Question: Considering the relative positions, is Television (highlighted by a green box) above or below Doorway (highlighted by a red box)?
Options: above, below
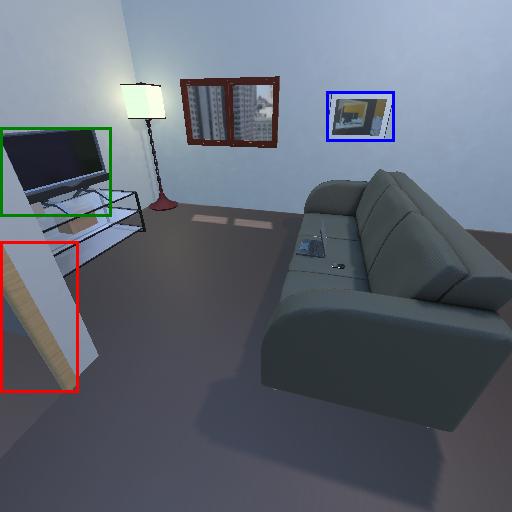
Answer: above